Aerial crown-view tile of a tropical tree (Barro Colorado Island, Panama), acquired 20240813:
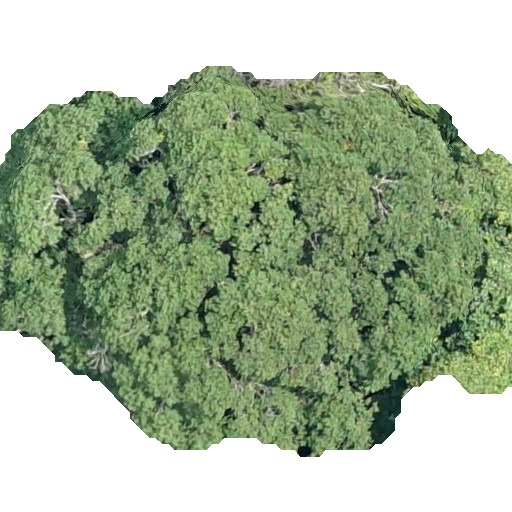
Species: Calophyllum longifolium
GBIF accepted scientific name: Calophyllum longifolium
Crown area: 257.494 m²